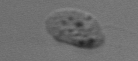
Label: Amoeba